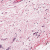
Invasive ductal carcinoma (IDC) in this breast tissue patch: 0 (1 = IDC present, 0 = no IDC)